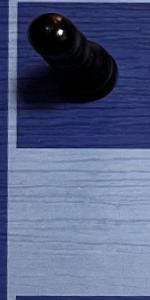
Label: Empty